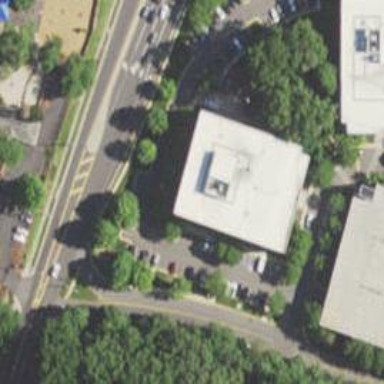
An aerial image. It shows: Commercial building.